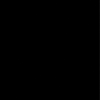
Label: dusty